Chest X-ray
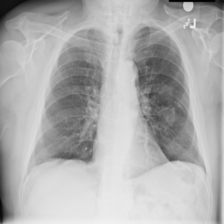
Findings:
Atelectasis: negative
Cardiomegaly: negative
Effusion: negative
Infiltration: negative
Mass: negative
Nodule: negative
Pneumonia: negative
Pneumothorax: negative
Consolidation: negative
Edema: negative
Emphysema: negative
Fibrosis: negative
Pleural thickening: negative
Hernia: negative